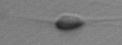
Label: Chrysochromulina